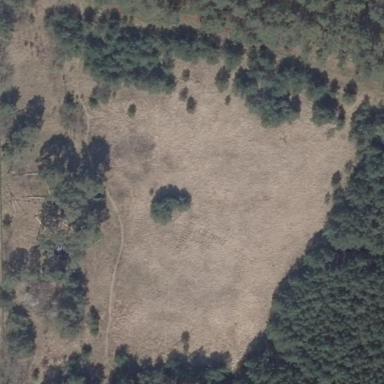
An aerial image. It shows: Beautiful meadow.